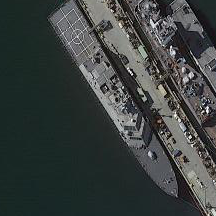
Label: Freedom-class_combat_ship